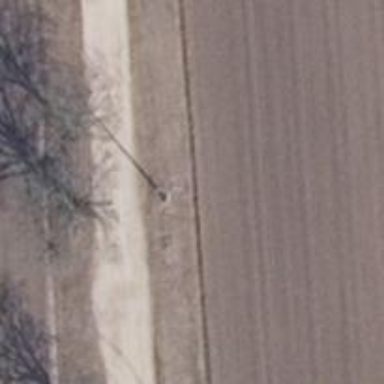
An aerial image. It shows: Power pole.